Field crop: maize
Growth stage: 1
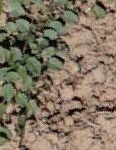
Species: convolvulus